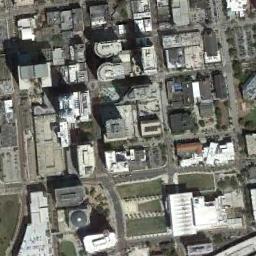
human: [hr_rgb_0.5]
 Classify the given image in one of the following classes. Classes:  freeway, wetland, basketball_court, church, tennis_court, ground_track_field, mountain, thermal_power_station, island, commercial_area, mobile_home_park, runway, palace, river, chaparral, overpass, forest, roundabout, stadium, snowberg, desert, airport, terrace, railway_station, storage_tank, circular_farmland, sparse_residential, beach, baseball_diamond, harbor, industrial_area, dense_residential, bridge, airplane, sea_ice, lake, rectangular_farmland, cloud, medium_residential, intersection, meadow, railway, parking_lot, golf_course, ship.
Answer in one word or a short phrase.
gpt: commercial_area